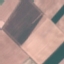
Label: AnnualCrop